Question: I have an application in Delphi 7 which is using a clientdataset, and make several operations on it. ClientDataSet is linked to an Intraweb Grid.
I make an insert or an edit on the ClientDataSet. How can I verify the data introduced in the clientdataset for each field? I can not verify the input from the user on the webform, so I must make validation using ClientDataSet events.
LE: I want to validate data when the user make the input. Not at the onbeforepost event. So, I put the clientdataset in the edit/insert. User make an input in the grid, and I want to validate the data for that row in the clientdataset like in the image bellow:

first column is string, second is integer, the third one is also an integer. Now, I want to validate the third column after the user make the input. This validation must be done (if it is possible), only by using clientdataset events/hacks.
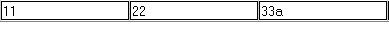
Answer: You should handle TClientDataset <URL> method